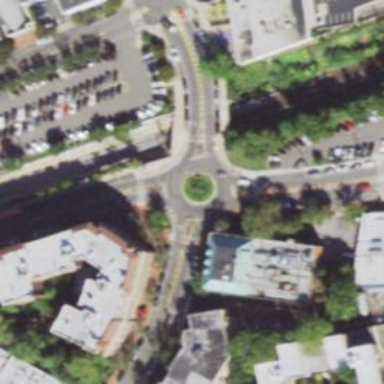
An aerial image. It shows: Tertiary road leading to roundabout.